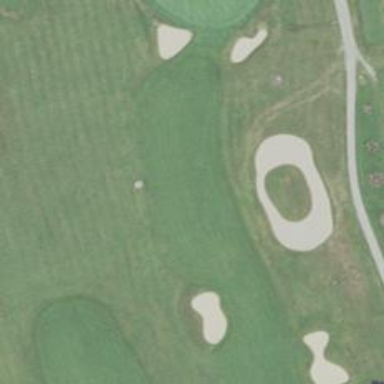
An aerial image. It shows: Grassy area designated as golf fairway.